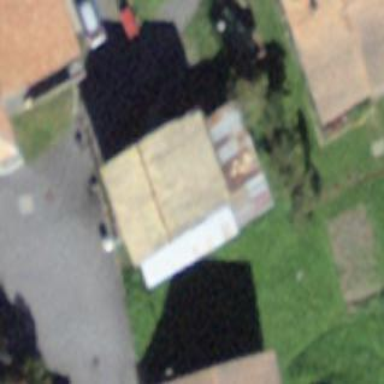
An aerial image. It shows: Barn.